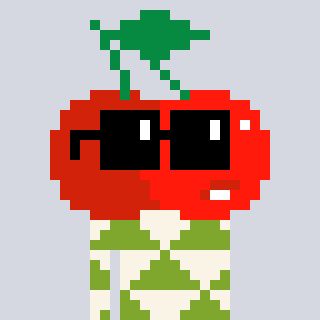
a pixel art character with square black sunglasses, a cherry-shaped head and a slimegreen-colored body on a cool background